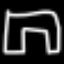
Label: pants